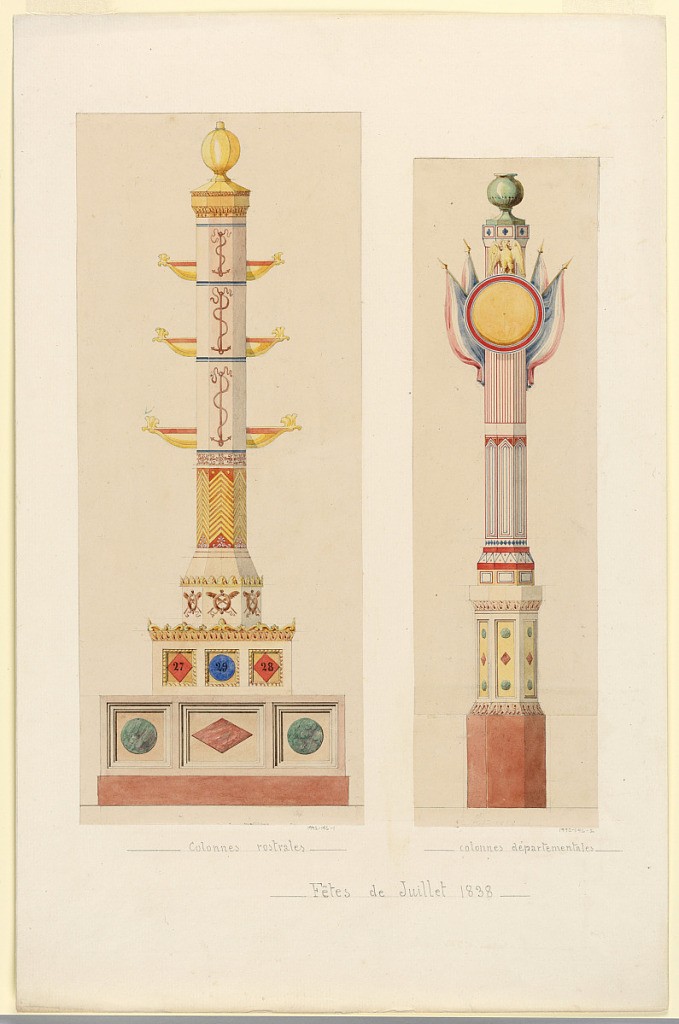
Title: "Colonnes rostrales, fetes de Juillet 1838"
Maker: Félix Duban, French, 1797 - 1870
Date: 1838
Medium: Watercolor, pen and black ink, graphite on off-white paper mounted on off-white paper
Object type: Drawing
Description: Design for a white polyhedron rostral column articulated with abstract designs in red, yellow and blue, and interrupted with three successive basin-like forms that appear to run through the post.  The top of the column is surmounted by a ribbed ball structure and the base is articulated with three plaques, upon which the numbers "27", "28", and "29" are written.  The whole structure rests on a plinth with tripartite divisions, with a marbleized red or green geometric form on each section.